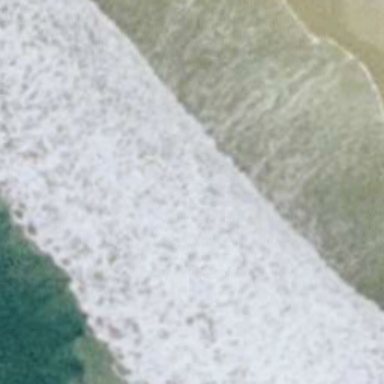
This is a beach with blue sea and sand .